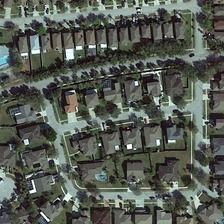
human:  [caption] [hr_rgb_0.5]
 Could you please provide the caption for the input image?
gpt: the buildings in the dense residential region are tided .

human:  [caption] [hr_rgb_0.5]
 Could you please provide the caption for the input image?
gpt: the buildings in the dense residential region are tided .

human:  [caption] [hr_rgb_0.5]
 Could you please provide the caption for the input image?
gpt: many buildings and green trees are in a dense residential area .

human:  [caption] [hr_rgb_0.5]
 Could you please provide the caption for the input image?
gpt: many buildings and green trees are in a dense residential area .

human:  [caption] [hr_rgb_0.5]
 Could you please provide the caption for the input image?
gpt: many buildings and green trees are in a dense residential area .